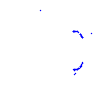
Particle: kaon